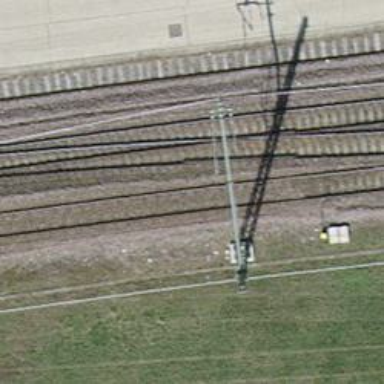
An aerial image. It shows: Milestone along the railway track with catenary mast.